Brain MRI, t2w sequence, axial 2D slice.
Patient: age 37, sex F, weight 95 kg, height 1.95 m
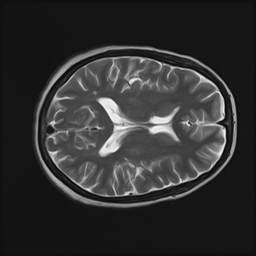